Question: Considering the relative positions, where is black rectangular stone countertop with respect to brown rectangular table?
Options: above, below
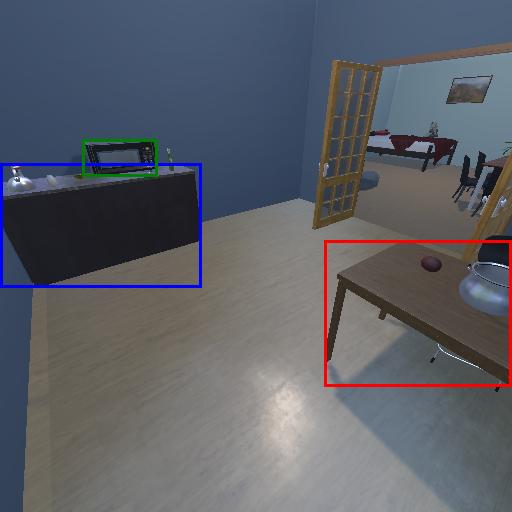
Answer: above